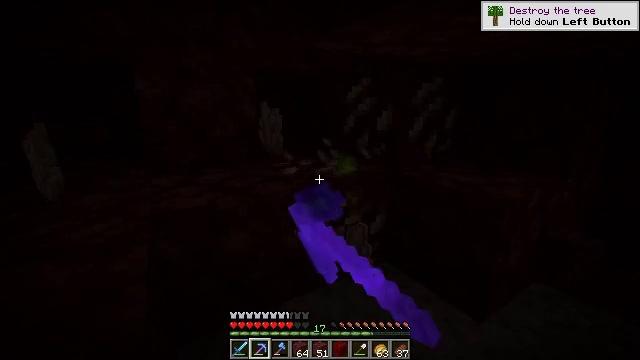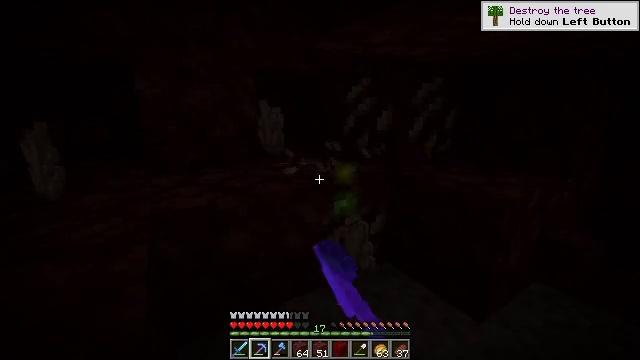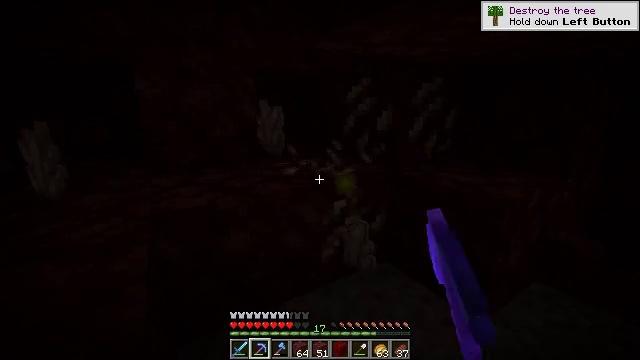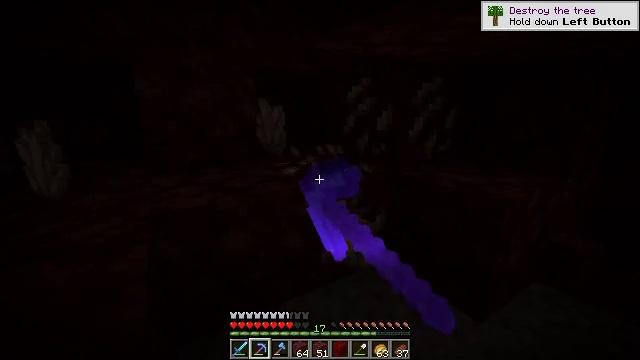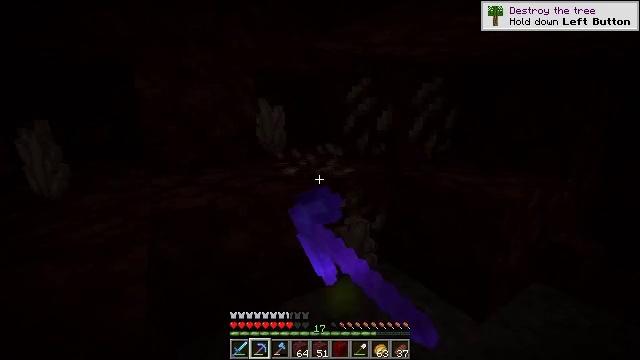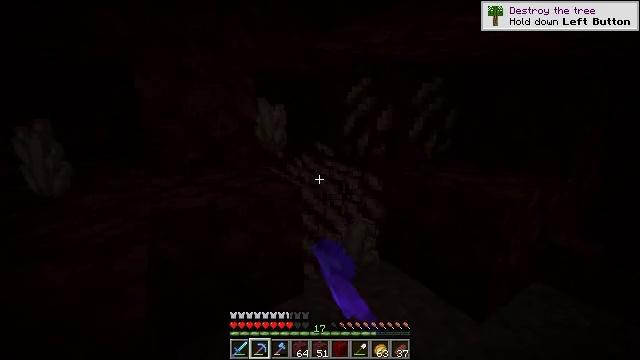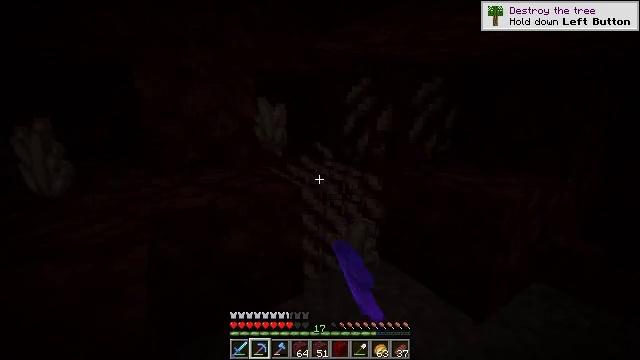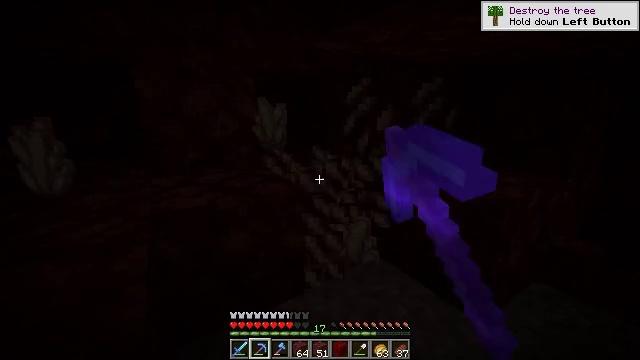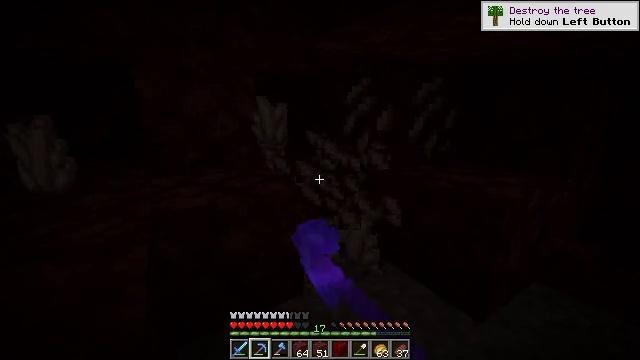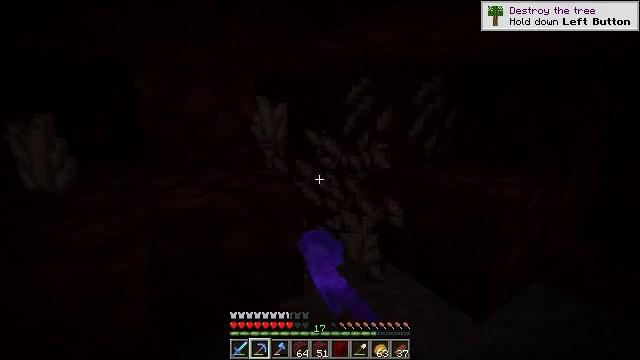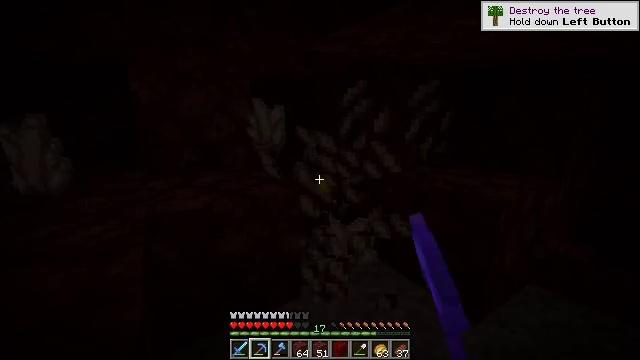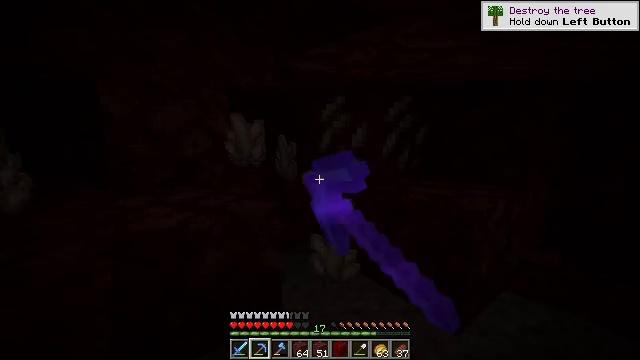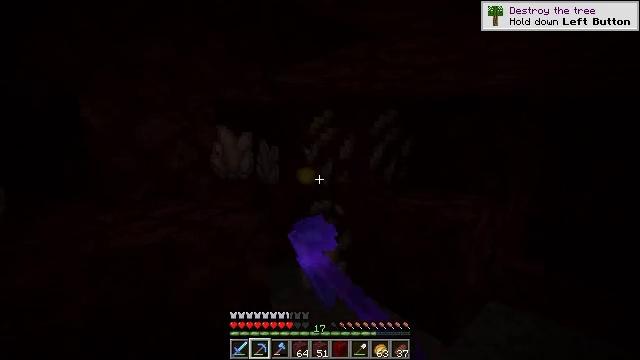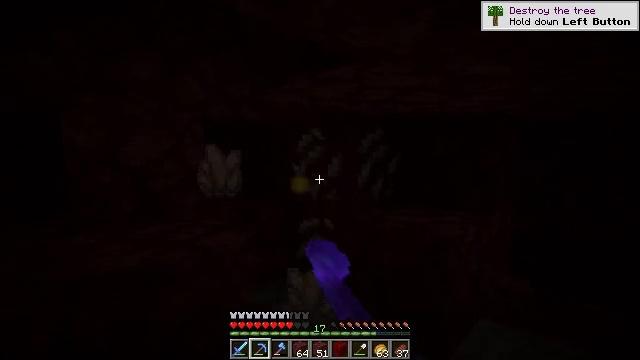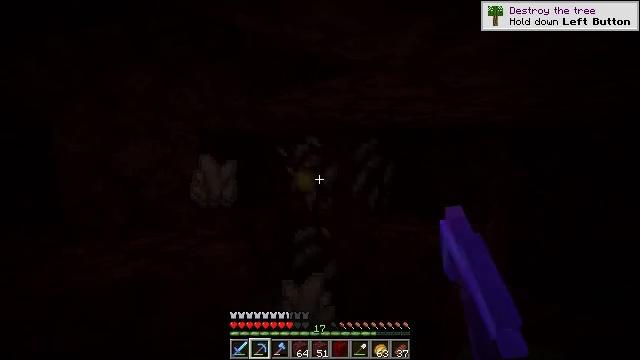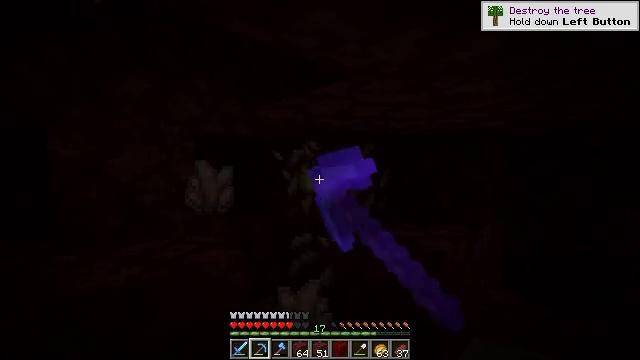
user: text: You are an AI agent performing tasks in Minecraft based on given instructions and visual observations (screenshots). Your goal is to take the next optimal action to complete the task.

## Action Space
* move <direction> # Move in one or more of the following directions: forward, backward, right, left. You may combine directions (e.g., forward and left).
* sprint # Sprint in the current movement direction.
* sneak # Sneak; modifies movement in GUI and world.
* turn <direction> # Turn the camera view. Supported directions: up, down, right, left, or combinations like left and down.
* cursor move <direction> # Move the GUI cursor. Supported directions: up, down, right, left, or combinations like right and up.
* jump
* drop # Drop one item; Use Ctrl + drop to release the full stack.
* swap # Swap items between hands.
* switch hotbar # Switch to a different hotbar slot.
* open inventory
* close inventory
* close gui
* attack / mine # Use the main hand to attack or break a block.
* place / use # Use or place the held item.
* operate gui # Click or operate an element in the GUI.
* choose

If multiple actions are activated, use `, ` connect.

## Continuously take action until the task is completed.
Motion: motion action
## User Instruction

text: Extract nether quartz by breaking the ore.
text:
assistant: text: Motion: attack / mine
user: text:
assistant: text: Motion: attack / mine
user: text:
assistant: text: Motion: attack / mine
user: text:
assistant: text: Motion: attack / mine
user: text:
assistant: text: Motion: attack / mine
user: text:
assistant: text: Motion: attack / mine
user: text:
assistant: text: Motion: attack / mine
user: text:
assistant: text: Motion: attack / mine
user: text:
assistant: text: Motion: attack / mine
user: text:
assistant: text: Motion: attack / mine
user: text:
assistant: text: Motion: turn right and up, attack / mine
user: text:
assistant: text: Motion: turn right and up, attack / mine
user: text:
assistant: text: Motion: turn right and up, attack / mine
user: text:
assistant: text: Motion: turn right and up, attack / mine
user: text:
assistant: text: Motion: turn up, attack / mine
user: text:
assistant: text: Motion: attack / mine
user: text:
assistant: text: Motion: attack / mine
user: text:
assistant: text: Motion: attack / mine
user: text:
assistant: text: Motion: attack / mine
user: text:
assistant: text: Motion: attack / mine
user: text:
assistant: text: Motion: attack / mine
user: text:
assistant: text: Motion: attack / mine
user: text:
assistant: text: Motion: attack / mine
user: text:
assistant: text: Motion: attack / mine
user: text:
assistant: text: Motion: attack / mine
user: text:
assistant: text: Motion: attack / mine
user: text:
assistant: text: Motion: attack / mine
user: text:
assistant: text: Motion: attack / mine
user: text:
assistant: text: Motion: attack / mine